Aerial crown-view tile of a tropical tree (Barro Colorado Island, Panama), acquired 20241216:
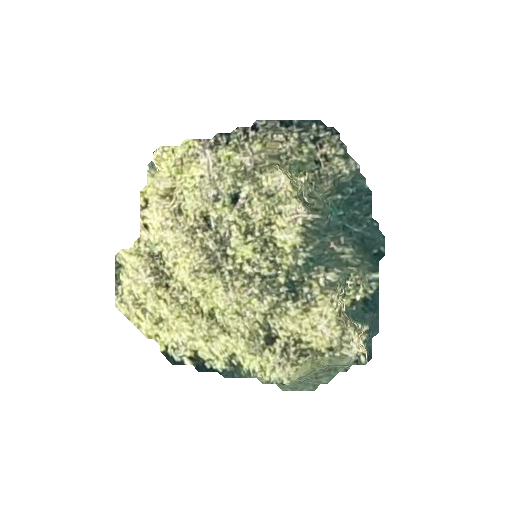
Species: Virola surinamensis
GBIF accepted scientific name: Virola surinamensis
Crown area: 81.631 m²